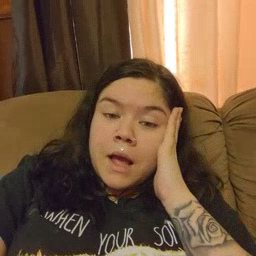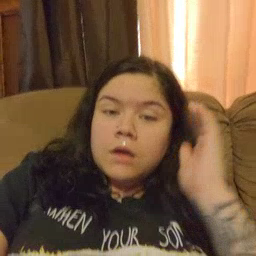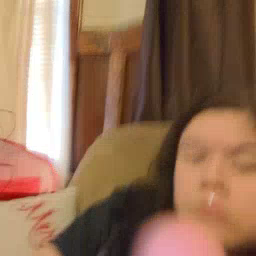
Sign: bed